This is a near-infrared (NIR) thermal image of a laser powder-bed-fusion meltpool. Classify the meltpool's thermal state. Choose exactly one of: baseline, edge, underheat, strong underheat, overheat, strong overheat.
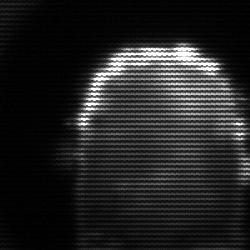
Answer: baseline